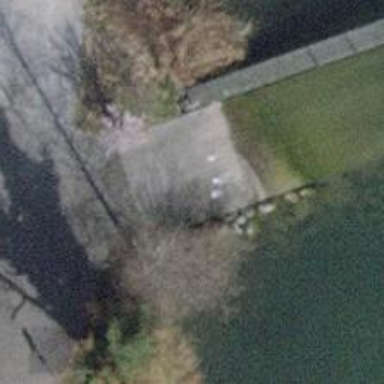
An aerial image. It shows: Slipway for leisure land vehicles on service road.